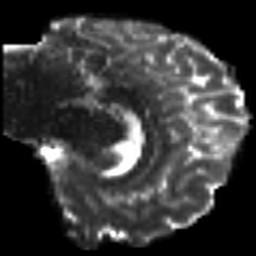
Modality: T2w
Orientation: sagittal
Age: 25
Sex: male
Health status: ill
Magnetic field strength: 3 T
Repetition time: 9 s
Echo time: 0.093 s